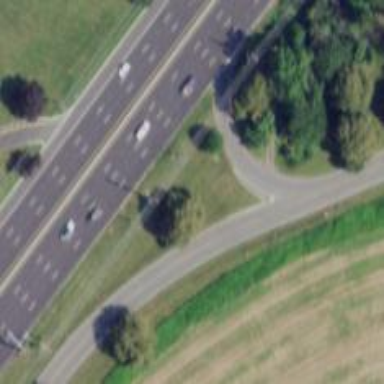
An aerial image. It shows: Trunk link highway.